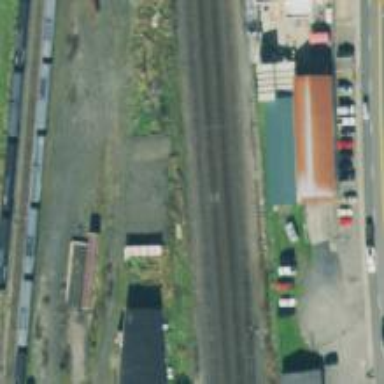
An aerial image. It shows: Wedge used for railway derailment.